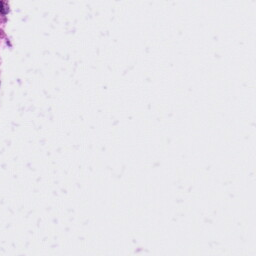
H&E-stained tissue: Liver